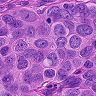
Metastatic tissue present: yes